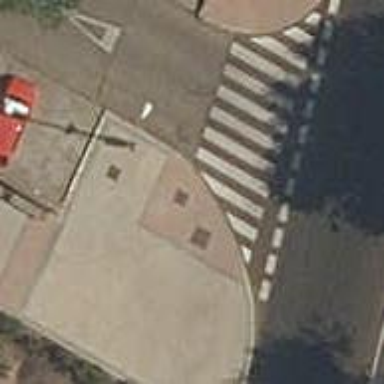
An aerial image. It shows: Road with traffic signals and zebra crossing with traffic signals.